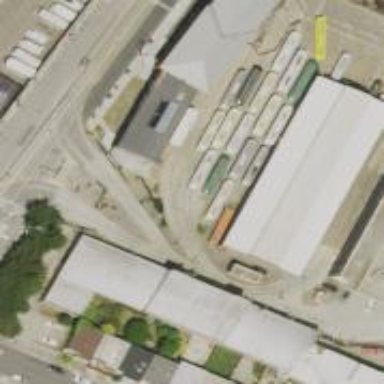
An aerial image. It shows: Light rail service yard with electrified contact lines.